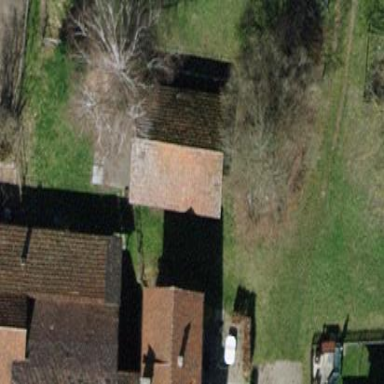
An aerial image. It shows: Shed.